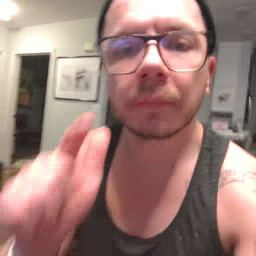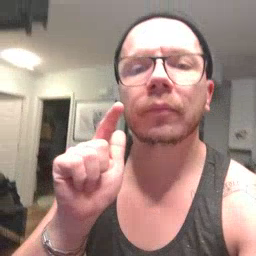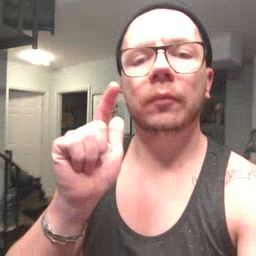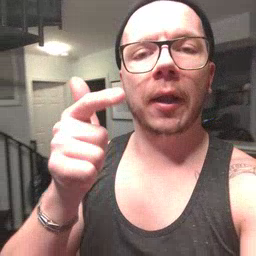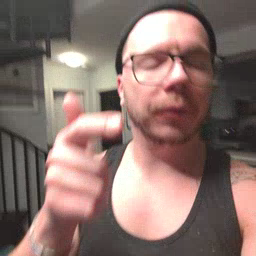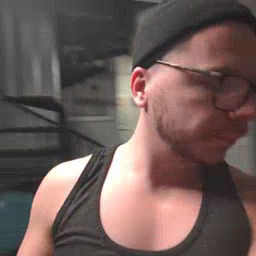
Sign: later